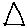
Label: triangle